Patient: sex M, age 57
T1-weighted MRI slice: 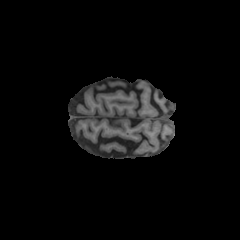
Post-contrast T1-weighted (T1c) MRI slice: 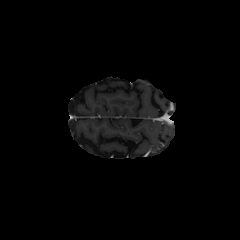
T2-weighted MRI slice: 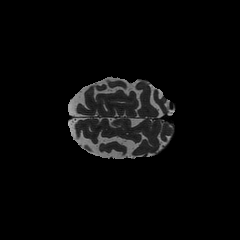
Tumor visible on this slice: no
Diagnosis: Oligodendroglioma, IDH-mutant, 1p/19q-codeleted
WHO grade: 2